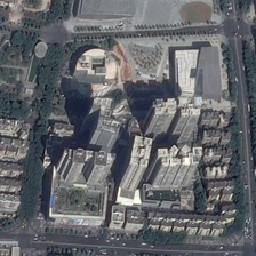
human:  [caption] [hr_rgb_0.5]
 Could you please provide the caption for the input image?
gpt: The business district surrounded by the 4th Ring Road

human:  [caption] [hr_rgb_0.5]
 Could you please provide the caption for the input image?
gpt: A business district is surrounded by four ring roads.

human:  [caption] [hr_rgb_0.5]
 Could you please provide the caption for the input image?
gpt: The business district is surrounded by the 4th Ring Road.

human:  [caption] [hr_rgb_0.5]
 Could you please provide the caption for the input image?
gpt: A business district is surrounded by four circular streets.

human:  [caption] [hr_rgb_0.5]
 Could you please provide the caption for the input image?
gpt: A business district is surrounded by four ring roads.